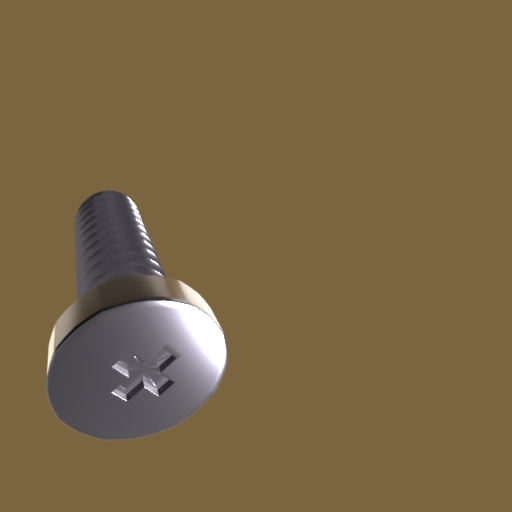
Label: screw